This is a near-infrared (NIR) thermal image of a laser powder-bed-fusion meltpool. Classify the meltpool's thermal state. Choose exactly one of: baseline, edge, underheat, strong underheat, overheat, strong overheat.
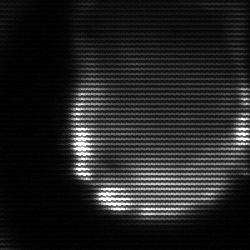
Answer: edge